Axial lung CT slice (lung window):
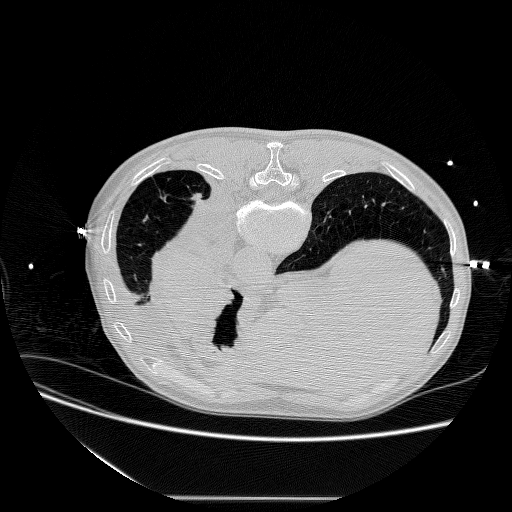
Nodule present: no